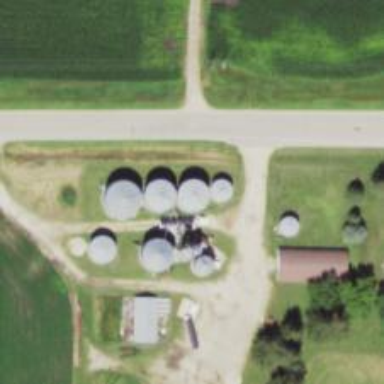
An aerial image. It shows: Silo.